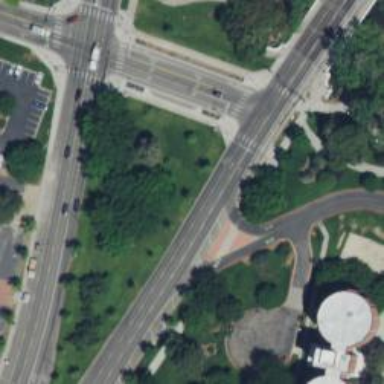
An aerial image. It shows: Primary highway with separate asphalt sidewalk.